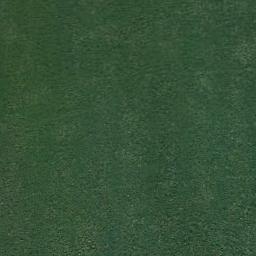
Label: meadow